Interaction volume radius: 5 \u00c5
Interaction volume height: 15 \u00c5
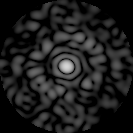
Disorder parameter: 0.857